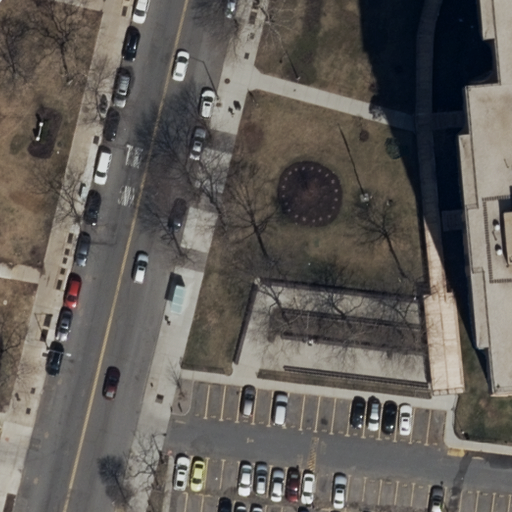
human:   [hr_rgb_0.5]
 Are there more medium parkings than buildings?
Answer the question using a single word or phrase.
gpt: no

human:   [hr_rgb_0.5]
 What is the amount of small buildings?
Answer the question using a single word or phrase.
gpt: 0

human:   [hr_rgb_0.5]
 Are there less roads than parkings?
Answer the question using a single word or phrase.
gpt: no

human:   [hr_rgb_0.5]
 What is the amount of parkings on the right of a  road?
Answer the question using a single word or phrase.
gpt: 1

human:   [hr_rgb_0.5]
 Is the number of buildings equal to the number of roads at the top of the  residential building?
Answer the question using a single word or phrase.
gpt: yes

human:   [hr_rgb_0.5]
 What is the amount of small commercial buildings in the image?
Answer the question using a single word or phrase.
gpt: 0

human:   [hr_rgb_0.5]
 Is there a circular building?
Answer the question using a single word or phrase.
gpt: no

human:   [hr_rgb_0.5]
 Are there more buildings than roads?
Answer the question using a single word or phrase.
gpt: no

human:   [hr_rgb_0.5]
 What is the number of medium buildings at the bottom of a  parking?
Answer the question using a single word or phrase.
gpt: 0

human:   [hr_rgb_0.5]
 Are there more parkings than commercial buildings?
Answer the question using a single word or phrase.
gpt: yes

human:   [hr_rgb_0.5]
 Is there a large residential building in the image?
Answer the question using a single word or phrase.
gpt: yes

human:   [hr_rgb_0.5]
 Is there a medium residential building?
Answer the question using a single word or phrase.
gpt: no

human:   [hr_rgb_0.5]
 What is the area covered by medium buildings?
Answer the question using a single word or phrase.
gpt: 0m2

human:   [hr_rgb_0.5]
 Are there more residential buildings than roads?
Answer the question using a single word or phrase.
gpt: no

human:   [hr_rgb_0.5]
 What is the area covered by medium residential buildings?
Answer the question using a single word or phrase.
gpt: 0m2

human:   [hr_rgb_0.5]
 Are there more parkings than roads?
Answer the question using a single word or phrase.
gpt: no

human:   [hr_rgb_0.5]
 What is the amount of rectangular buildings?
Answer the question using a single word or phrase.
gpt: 1

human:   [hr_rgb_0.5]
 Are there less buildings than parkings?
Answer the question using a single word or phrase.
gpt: yes

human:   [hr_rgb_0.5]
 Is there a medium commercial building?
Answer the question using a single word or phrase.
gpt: no

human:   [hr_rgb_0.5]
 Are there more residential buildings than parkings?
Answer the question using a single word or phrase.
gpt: no

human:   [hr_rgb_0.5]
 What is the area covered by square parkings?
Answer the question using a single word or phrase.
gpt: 0m2

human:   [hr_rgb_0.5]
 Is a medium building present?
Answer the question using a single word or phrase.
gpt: no

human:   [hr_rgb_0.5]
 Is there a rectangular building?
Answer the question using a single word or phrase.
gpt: yes

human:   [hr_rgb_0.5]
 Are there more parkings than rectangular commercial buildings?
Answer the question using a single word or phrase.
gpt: yes

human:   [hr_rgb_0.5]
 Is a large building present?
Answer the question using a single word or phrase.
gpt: yes

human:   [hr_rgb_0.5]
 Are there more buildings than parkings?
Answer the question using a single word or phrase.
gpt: no

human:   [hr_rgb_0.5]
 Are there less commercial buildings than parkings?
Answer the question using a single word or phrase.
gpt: yes

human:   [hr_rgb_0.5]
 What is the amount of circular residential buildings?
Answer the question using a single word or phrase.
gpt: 0

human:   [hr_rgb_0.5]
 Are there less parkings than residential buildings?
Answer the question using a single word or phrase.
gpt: no

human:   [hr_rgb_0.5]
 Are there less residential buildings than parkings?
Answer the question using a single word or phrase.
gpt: yes

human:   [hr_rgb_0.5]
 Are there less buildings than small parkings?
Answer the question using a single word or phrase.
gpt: no

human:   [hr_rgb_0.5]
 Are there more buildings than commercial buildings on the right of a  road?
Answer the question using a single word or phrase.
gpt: yes

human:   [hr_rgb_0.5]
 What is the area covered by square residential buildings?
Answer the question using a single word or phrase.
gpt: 0m2

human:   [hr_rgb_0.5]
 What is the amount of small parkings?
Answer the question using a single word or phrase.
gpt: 0

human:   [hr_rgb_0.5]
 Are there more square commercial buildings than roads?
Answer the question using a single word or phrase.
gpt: no

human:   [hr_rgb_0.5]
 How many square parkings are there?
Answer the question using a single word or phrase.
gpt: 0